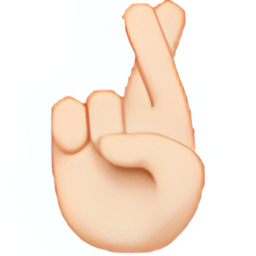
Name: hand with index and middle fingers crossed
Emoji: 🤞🏻
Group: People & Body
Sub-group: hand-fingers-partial